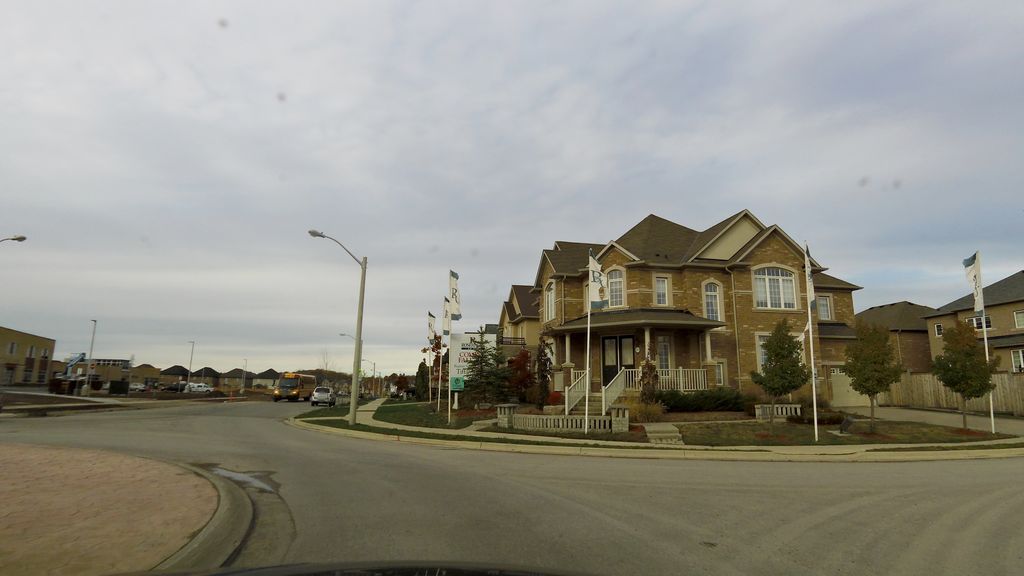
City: hamilton